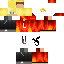
A male human skin with medium skin, wearing blonde long hair dressed in a red tshirt and red pants, featuring a closed mouth.